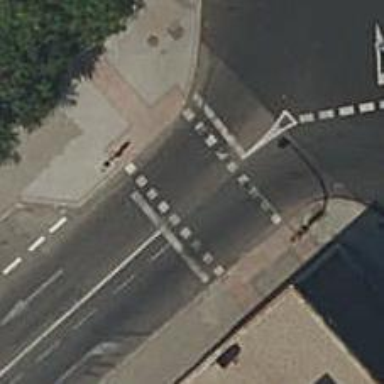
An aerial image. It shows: Crossing with traffic signals.